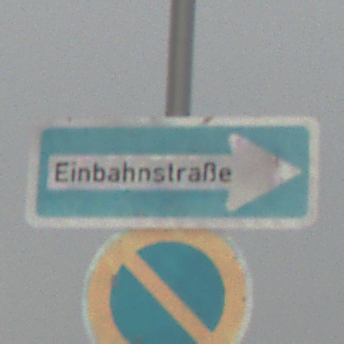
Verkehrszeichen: EinbahnstrasseRechtsweisend
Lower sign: EingeschraenktesHalteverbot
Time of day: MorningAfternoon
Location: Outdoor (Nature)
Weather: Overcast
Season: Winter
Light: Natural